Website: walmart
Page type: account-selection
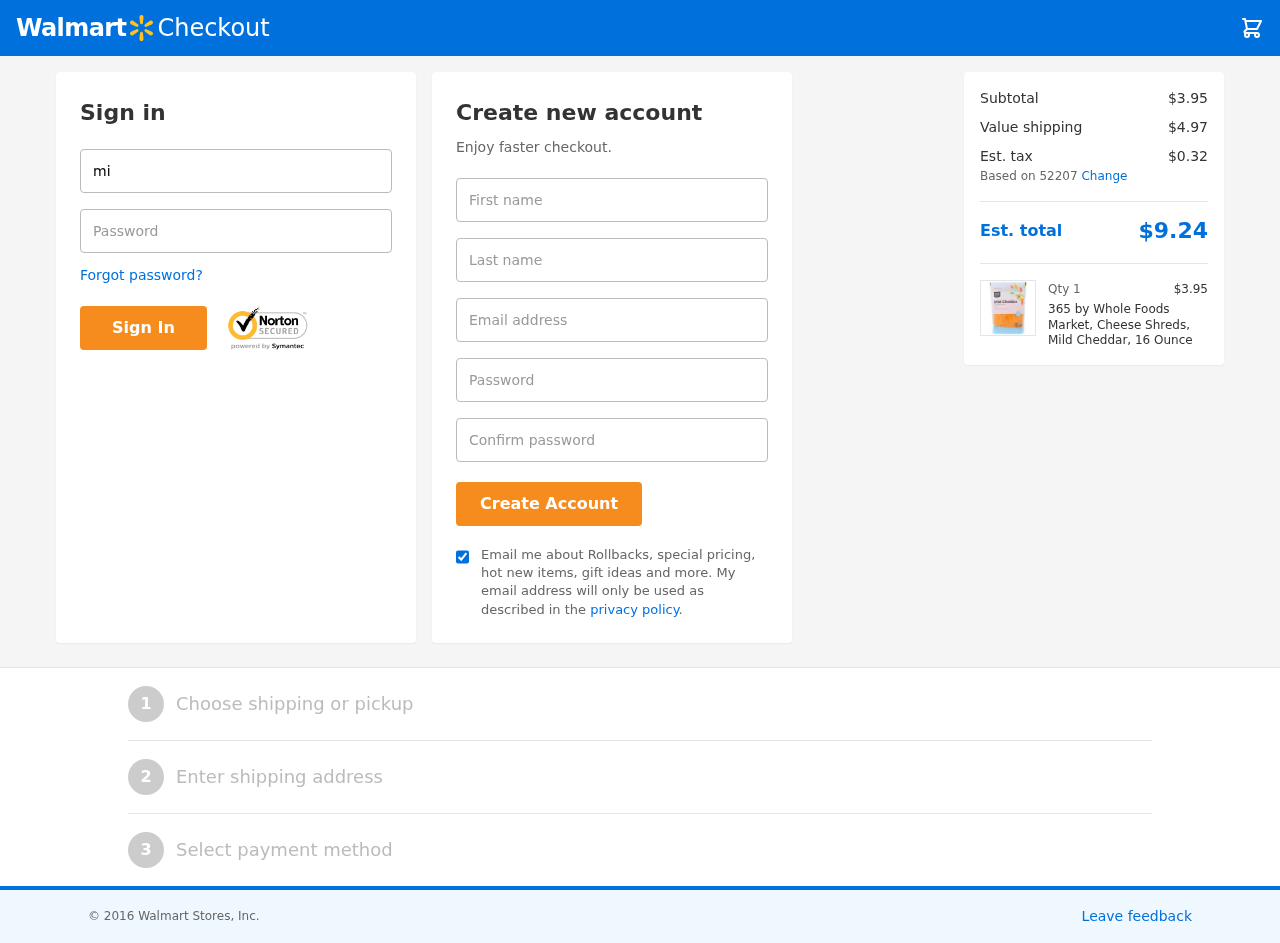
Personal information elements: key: PII_EMAIL
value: micheal.ryan@yahoo.com
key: PII_FIRSTNAME
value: Micheal
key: PII_LASTNAME
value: Ryan
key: PII_LOGIN_USERNAME
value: micheal_ryan
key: PII_POSTCODE
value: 52207
Product elements: key: PRODUCT1_NAME
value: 365 by Whole Foods Market, Cheese Shreds, Mild Cheddar, 16 Ounce
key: PRODUCT1_PRICE
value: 3.95
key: PRODUCT1_QUANTITY
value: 1
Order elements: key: ORDER_SUBTOTAL
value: $3.95
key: ORDER_SHIPPING_COST
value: $4.97
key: ORDER_TAX
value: $0.32
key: ORDER_TOTAL
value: $9.24